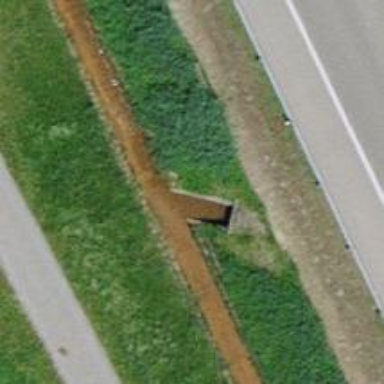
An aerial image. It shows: Culvert tunnel under drain waterway.